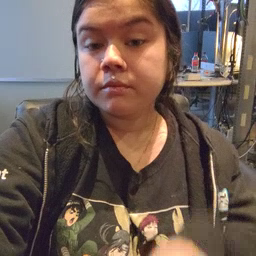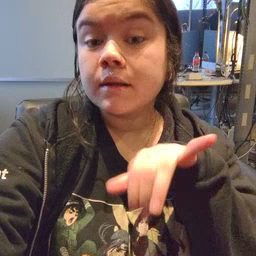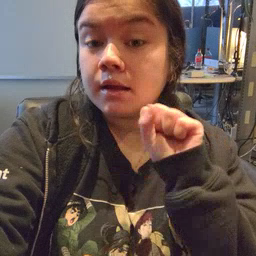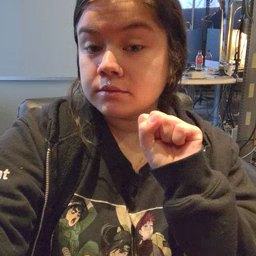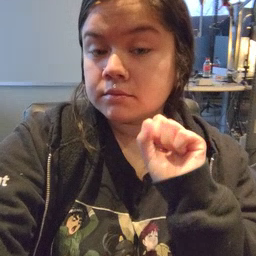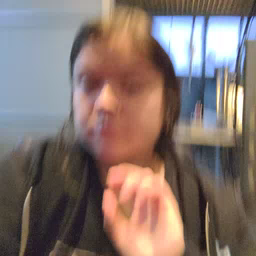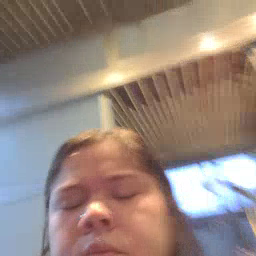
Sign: yes